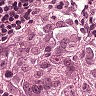
Metastatic tissue present: yes